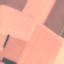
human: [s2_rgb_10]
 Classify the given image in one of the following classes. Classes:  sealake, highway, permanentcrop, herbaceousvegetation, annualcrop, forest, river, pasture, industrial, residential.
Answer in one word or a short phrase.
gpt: AnnualCrop